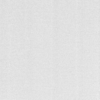
Label: dusty